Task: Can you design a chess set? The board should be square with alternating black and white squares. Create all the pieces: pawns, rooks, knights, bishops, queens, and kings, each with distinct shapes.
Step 3692:
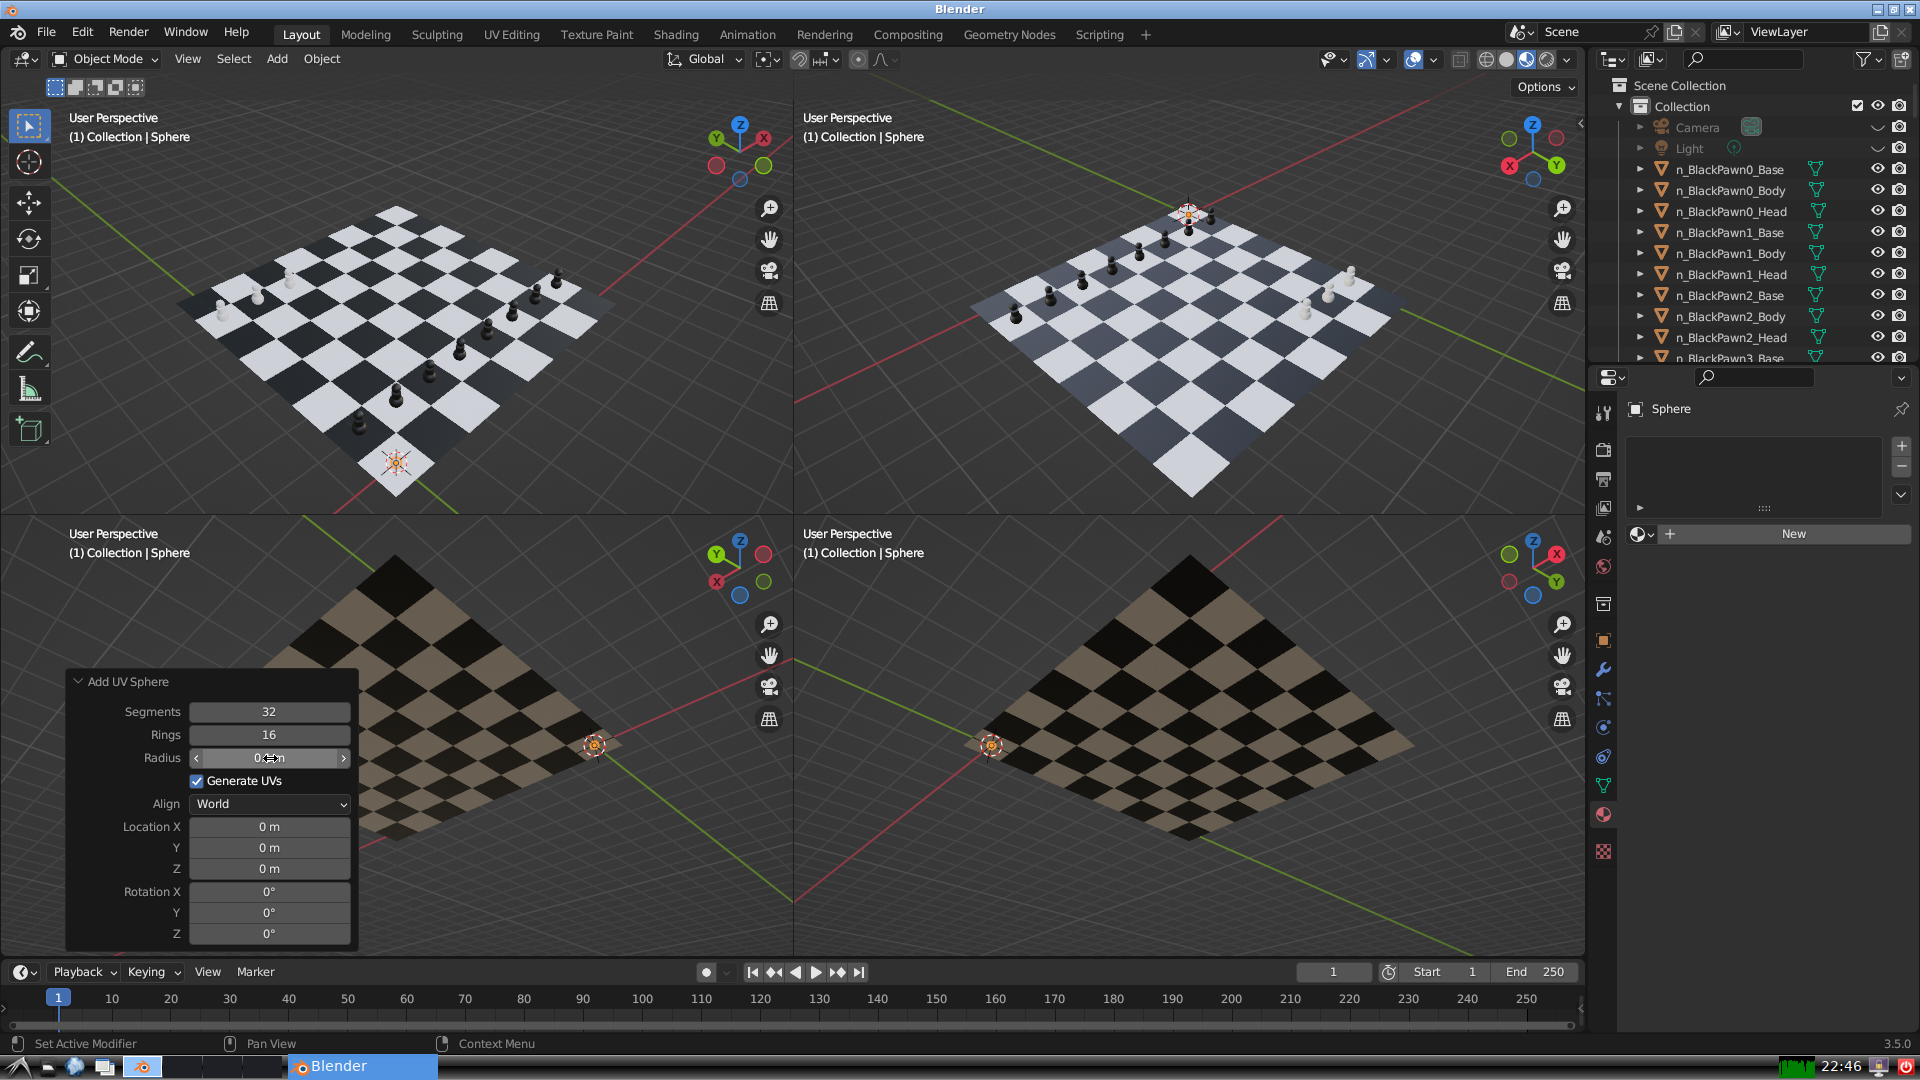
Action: click: no